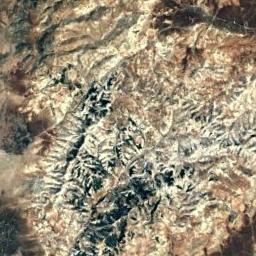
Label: mountain